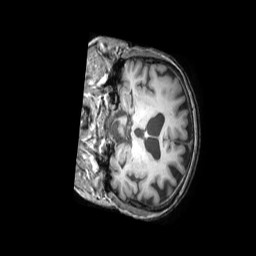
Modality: T1w
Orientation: coronal
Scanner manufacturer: philips
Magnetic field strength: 3 T
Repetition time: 0.009898 s
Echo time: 0.004604 s